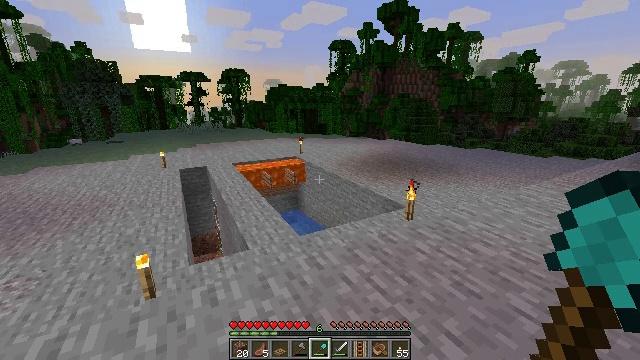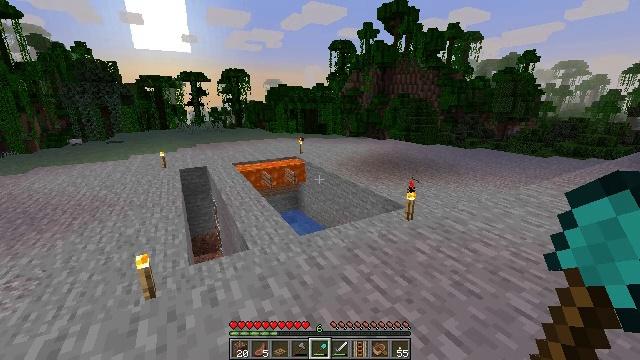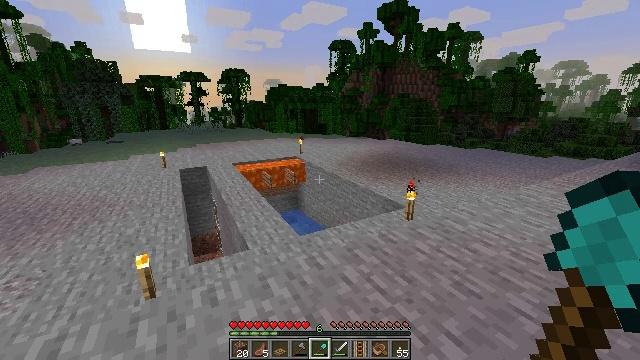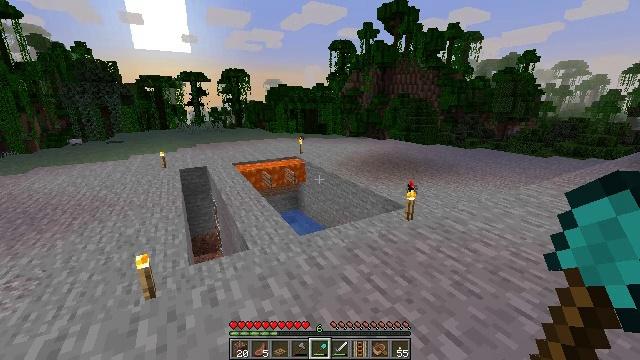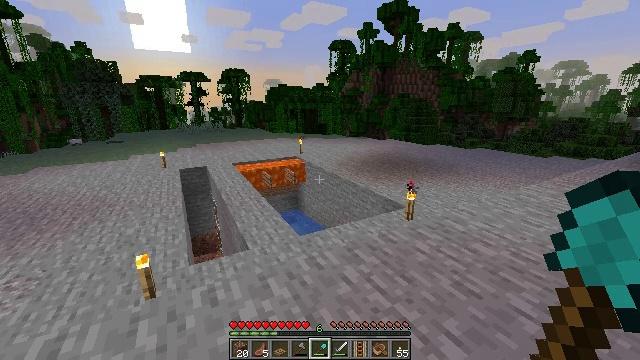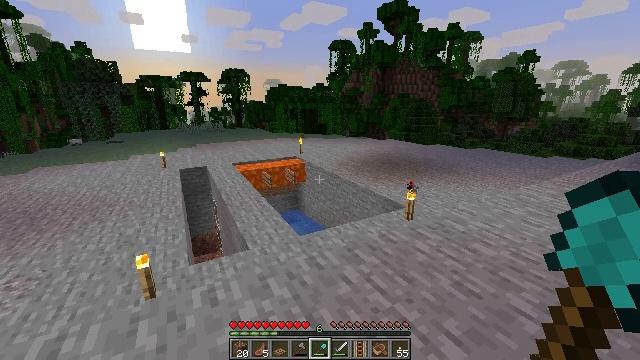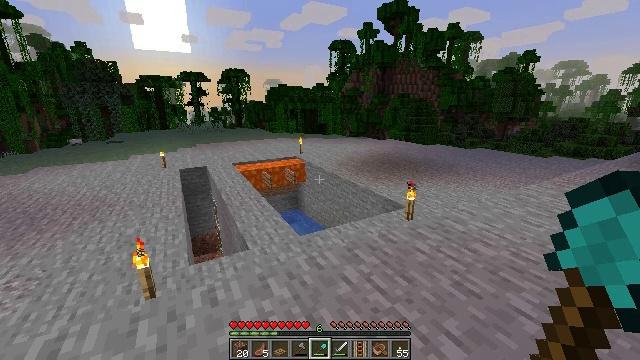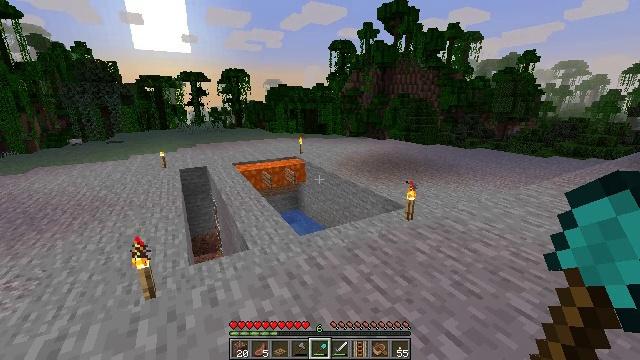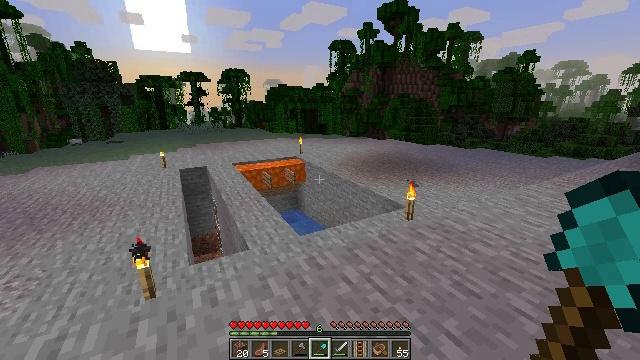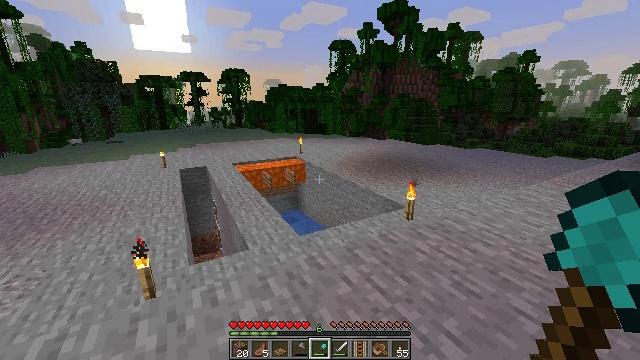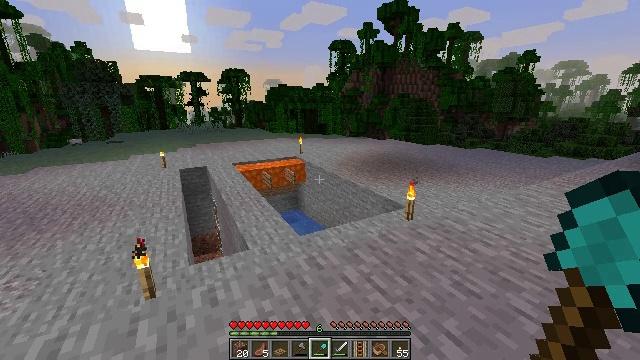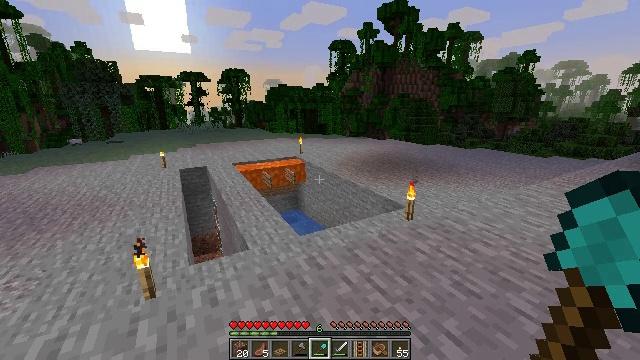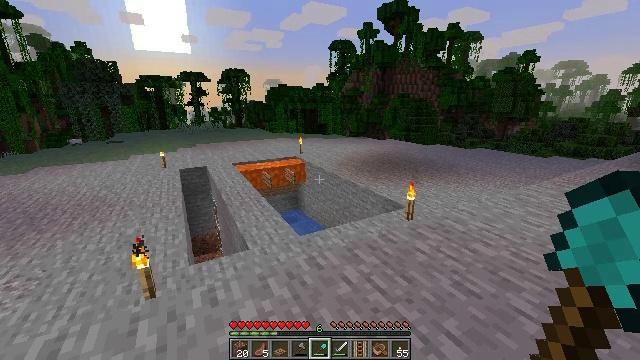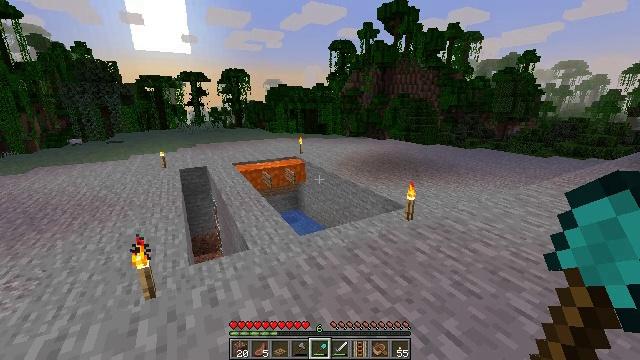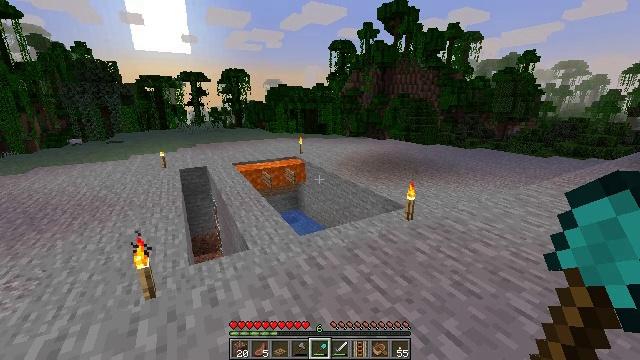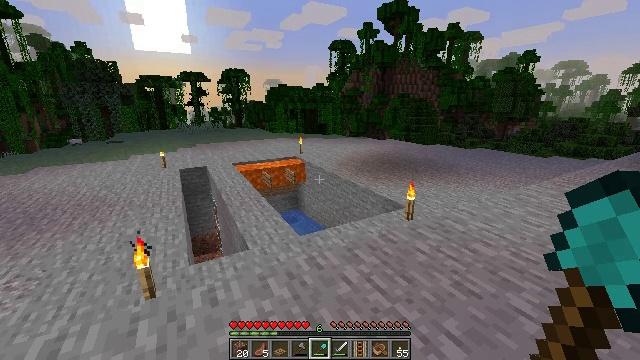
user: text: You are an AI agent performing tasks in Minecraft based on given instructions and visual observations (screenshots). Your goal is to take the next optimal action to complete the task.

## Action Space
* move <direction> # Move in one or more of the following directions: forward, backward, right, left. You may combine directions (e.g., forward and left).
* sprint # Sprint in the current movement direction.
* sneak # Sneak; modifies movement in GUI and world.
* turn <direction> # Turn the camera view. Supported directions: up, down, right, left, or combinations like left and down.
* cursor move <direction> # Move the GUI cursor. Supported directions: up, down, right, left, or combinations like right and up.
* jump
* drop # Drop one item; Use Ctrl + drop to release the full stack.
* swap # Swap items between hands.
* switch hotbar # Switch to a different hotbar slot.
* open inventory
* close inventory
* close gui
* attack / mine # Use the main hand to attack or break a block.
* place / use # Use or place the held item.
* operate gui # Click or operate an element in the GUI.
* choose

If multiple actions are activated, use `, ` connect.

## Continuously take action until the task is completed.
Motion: motion action
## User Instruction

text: Gather poppy from the ground.
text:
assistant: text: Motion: no_op
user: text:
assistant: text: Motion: no_op
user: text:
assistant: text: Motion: no_op
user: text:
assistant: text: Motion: no_op
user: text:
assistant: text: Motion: no_op
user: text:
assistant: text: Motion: no_op
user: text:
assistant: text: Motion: no_op
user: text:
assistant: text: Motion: no_op
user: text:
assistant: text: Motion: no_op
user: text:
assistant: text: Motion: no_op
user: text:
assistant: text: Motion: no_op
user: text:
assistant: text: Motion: no_op
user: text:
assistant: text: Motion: no_op
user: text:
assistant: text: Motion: no_op
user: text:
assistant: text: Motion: no_op
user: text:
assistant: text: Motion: no_op
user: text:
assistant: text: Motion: no_op
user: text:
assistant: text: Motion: no_op
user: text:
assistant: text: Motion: no_op
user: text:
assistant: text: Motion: no_op
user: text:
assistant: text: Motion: no_op
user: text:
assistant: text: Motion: no_op
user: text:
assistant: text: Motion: no_op
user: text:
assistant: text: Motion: no_op
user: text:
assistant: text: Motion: no_op
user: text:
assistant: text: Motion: no_op
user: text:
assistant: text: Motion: no_op
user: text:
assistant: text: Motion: no_op
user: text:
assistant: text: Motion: no_op
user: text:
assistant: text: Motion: no_op